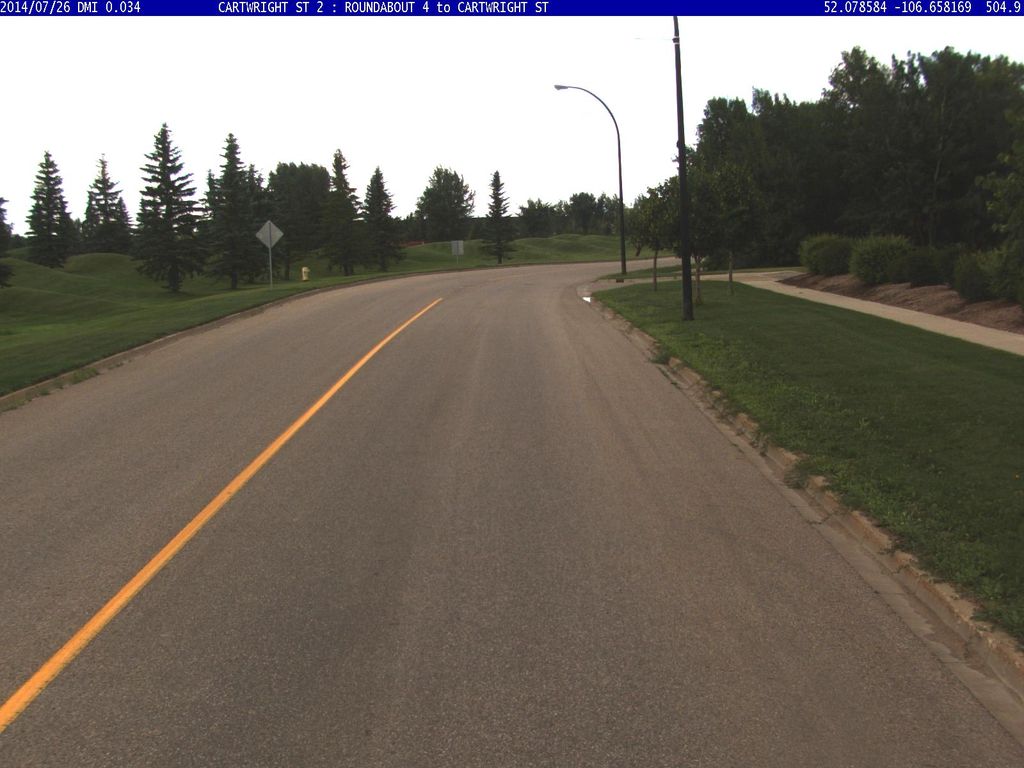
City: saskatoon